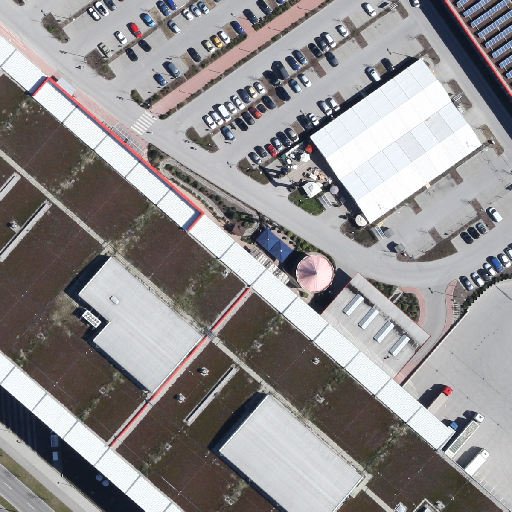
Referring expression: car